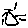
Label: sun